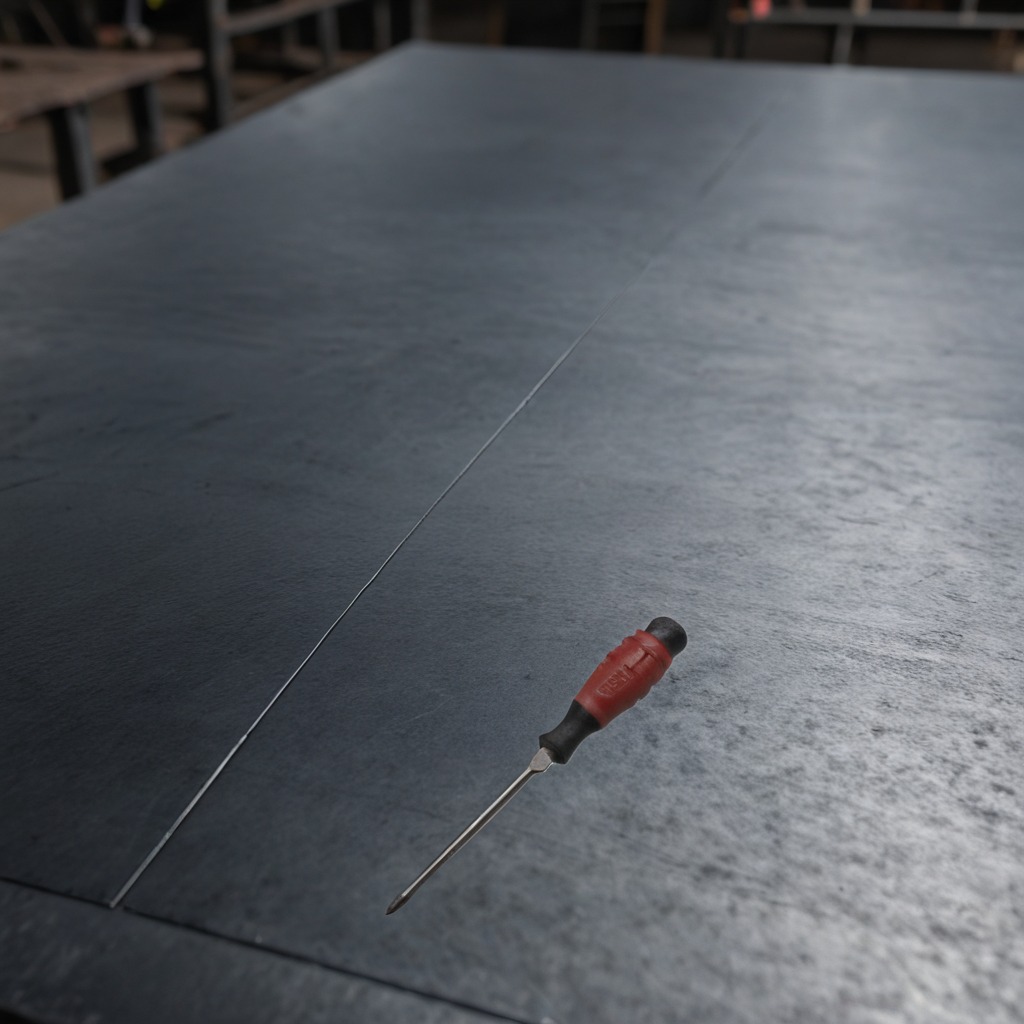
A screwdriver is lying on a cold steel table in a mining workshop.